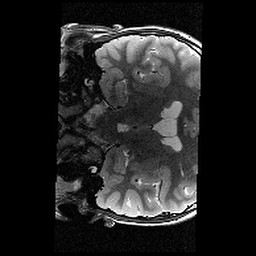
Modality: T2w
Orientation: coronal
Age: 11
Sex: male
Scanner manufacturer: siemens
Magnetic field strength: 3 T
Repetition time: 9.23 s
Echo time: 0.067 s